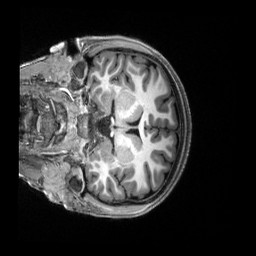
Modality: T1w
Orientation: coronal
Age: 19
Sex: female
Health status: healthy
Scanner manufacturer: siemens
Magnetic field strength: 3 T
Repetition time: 2.5 s
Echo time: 0.00222 s